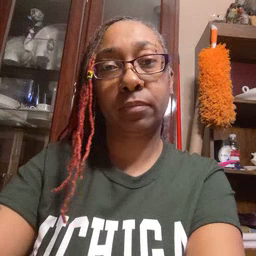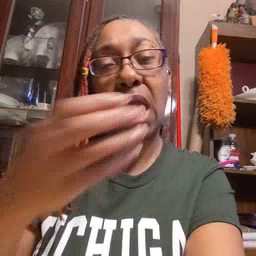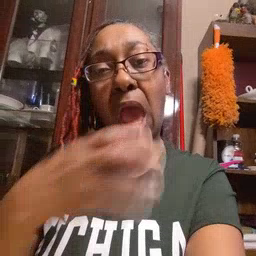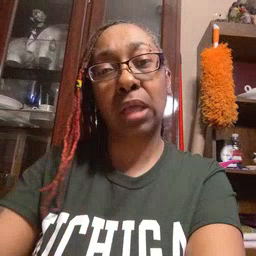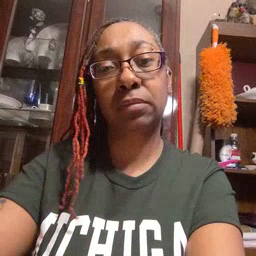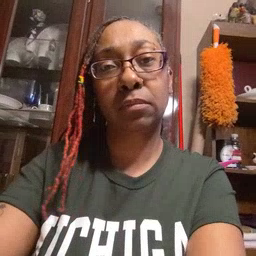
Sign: hot